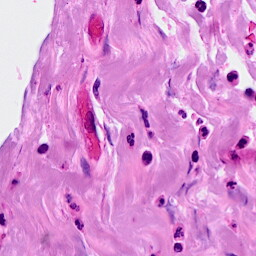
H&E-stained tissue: Breast